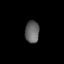
Tissue: lung
Cell type: Endothelial cells
Senescence score: 0.5828
Nuclear area (px): 305
Mean DAPI intensity: 101.426